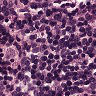
Metastatic tissue present: no